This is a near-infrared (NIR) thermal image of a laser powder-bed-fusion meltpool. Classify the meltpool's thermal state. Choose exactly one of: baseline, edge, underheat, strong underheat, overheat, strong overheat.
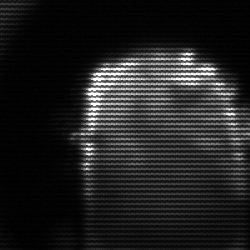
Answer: baseline